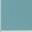
Piece: xx